Field crop: tomato
Growth stage: 1
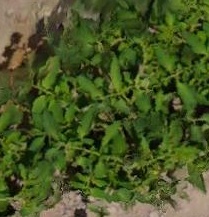
Species: tomato